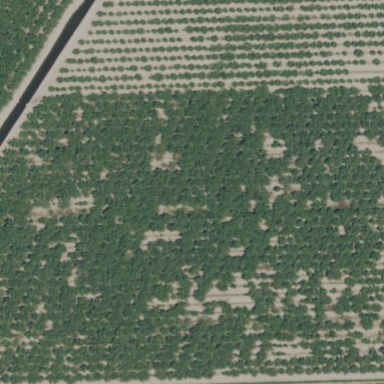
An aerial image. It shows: Orchard filled with almond trees.